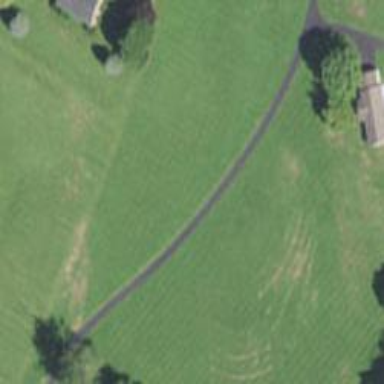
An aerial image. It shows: Driveway leading to service road.